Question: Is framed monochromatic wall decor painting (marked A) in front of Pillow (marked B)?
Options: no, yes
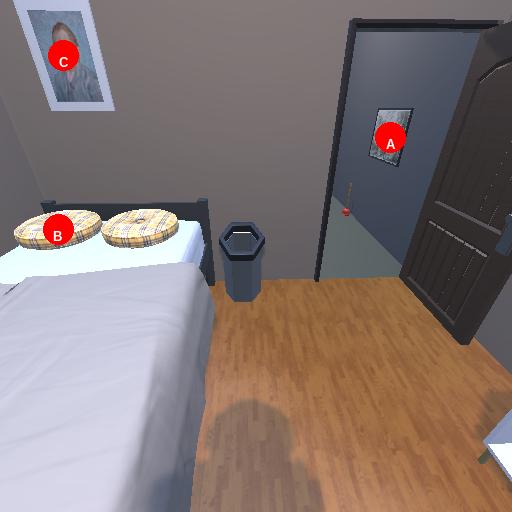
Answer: no